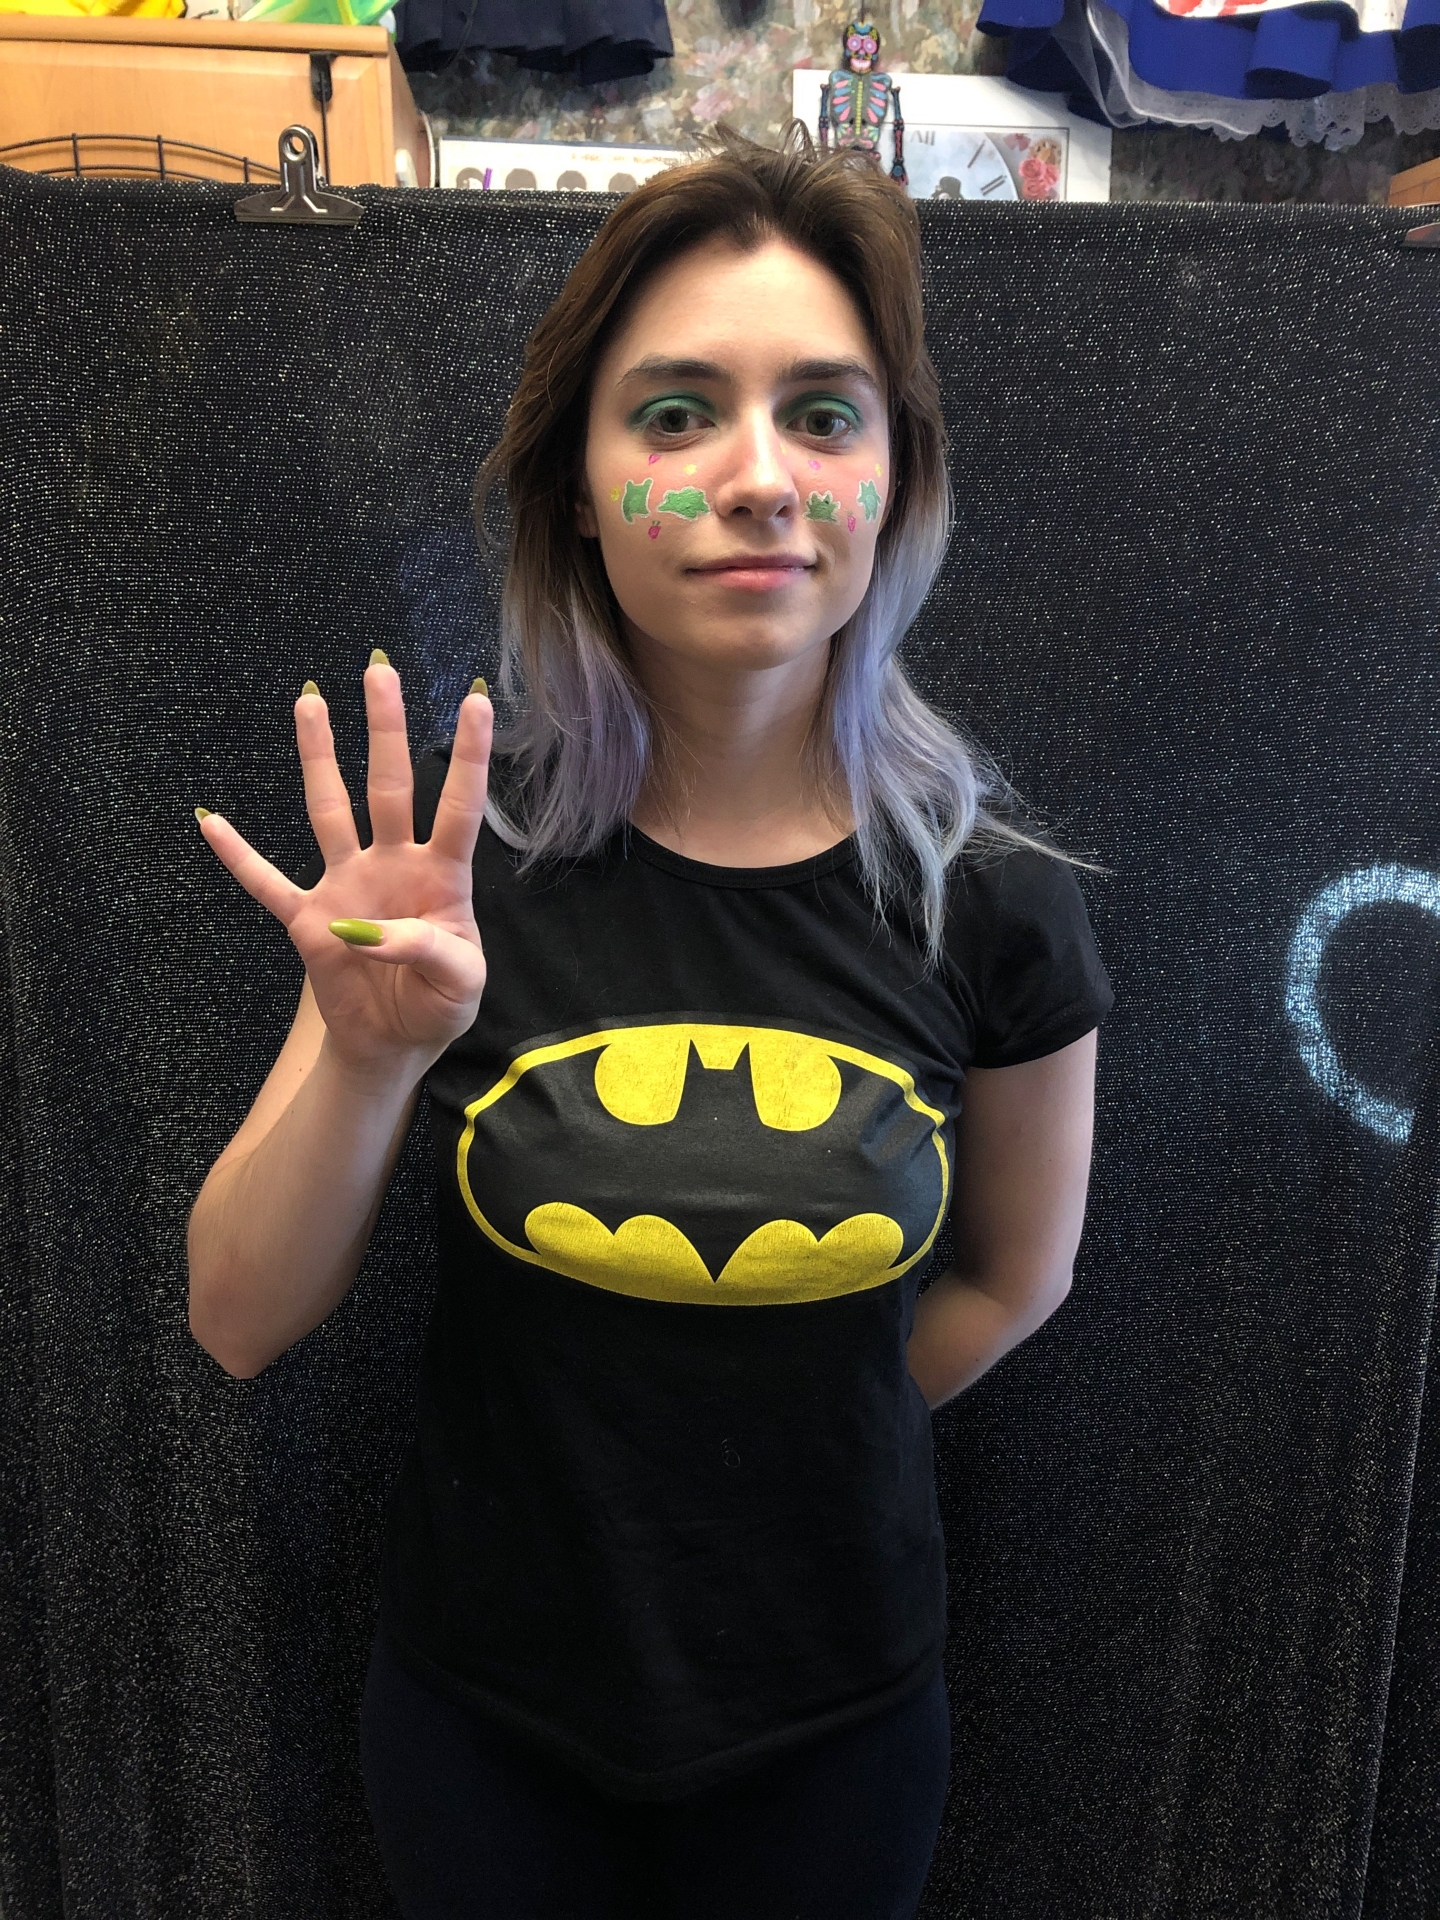
Label: clear